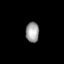
Tissue: skin
Cell type: Fibroblasts
Senescence score: 0.7741
Nuclear area (px): 267
Mean DAPI intensity: 156.506